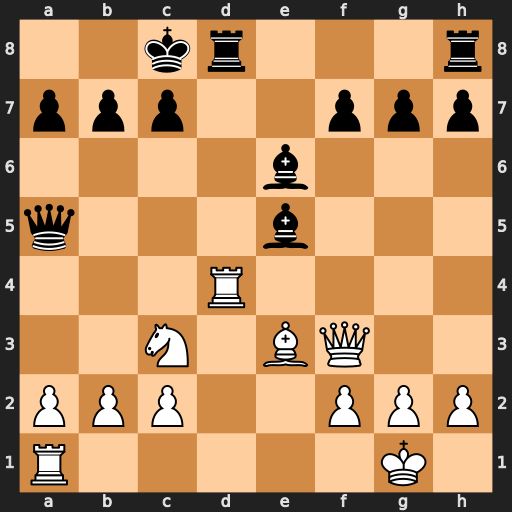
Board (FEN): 2kr3r/ppp2ppp/4b3/q3b3/3R4/2N1BQ2/PPP2PPP/R5K1
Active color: w
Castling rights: -
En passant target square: -
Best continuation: Ra4 Bxc3 Rxa5